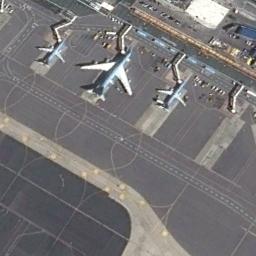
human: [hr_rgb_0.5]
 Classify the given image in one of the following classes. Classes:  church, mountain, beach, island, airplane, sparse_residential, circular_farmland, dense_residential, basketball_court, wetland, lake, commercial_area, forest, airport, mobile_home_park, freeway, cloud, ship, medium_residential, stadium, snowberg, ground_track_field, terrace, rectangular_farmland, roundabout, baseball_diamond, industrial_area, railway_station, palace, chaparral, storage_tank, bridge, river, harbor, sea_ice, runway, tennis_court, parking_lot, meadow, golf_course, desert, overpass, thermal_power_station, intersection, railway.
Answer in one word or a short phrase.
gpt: airplane